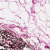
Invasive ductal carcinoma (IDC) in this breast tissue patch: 0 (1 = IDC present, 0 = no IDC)